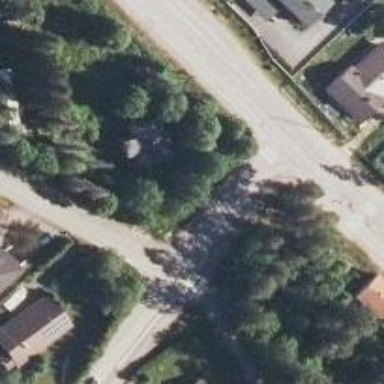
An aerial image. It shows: Cycleway.